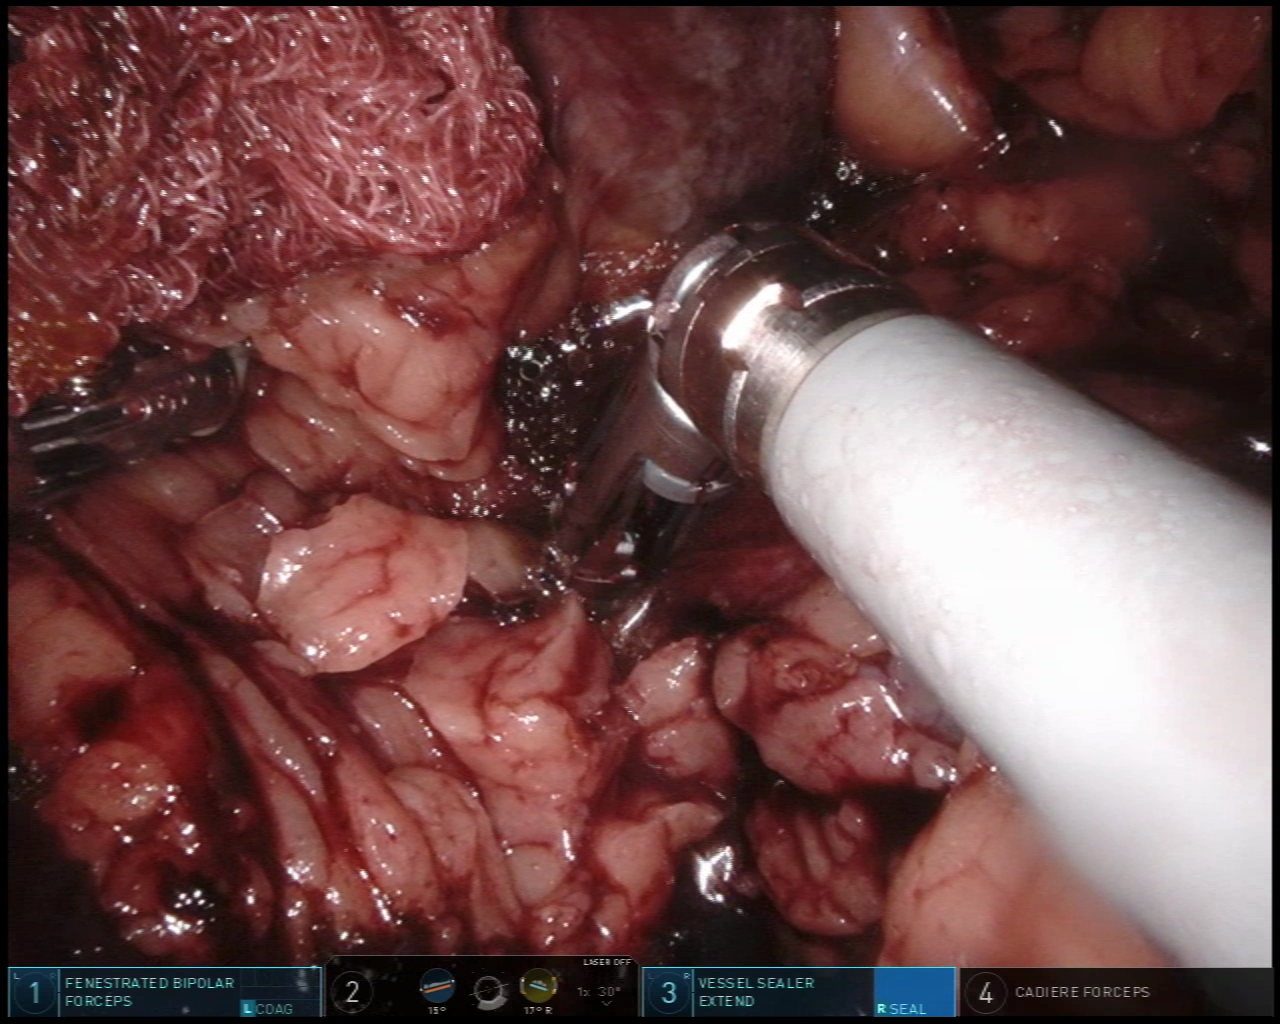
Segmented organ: spleen
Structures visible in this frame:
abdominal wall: no
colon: no
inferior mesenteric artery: no
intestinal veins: no
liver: no
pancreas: no
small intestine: no
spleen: yes
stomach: no
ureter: no
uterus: no
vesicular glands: no